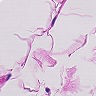
Metastatic tissue present: no